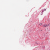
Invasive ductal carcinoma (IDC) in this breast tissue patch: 0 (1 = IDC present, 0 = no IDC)